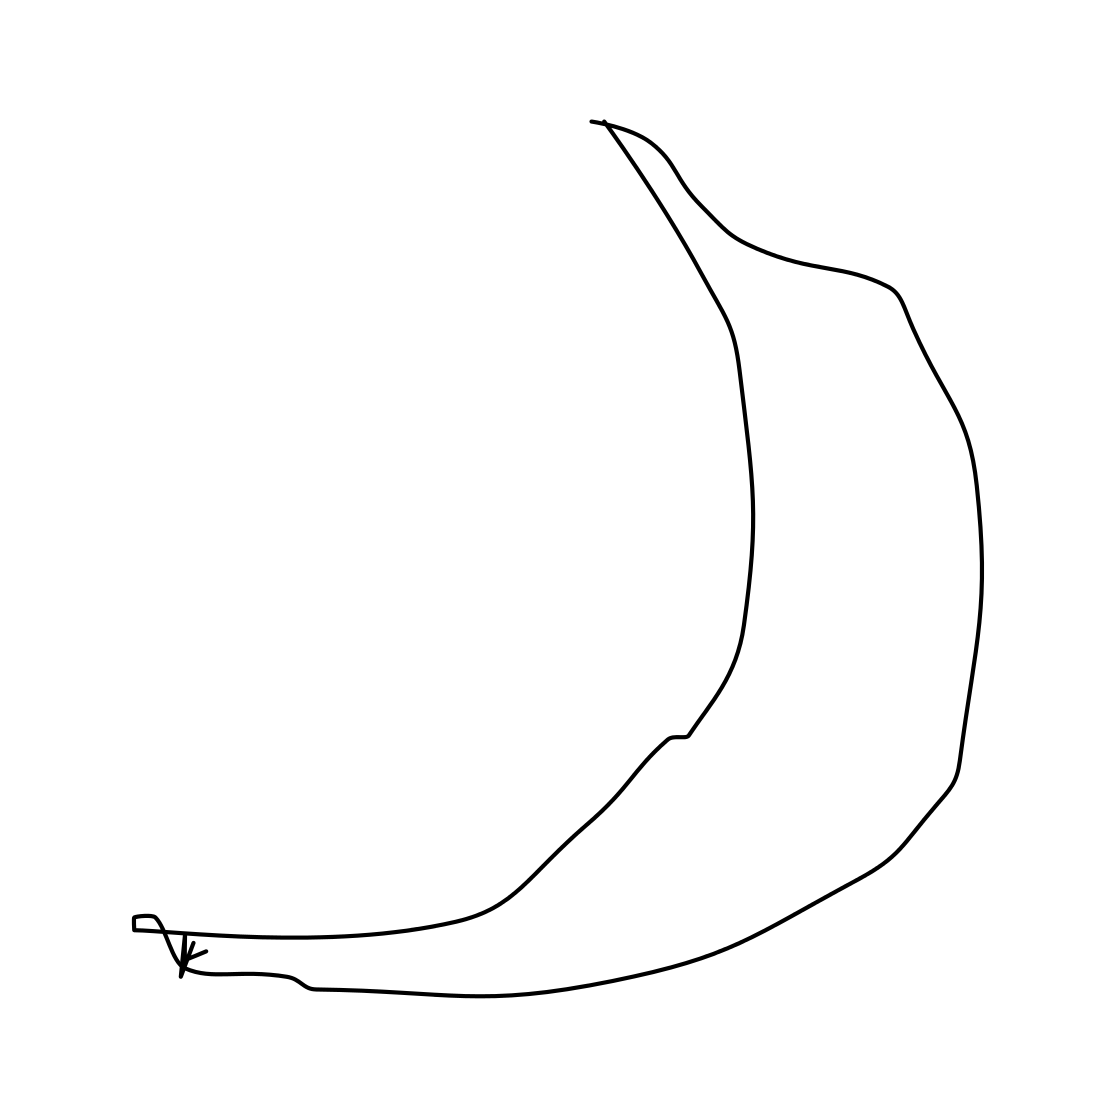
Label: banana